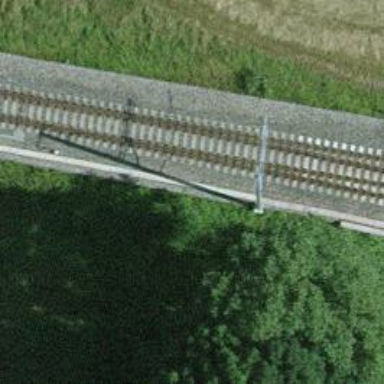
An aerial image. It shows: Railway switch.